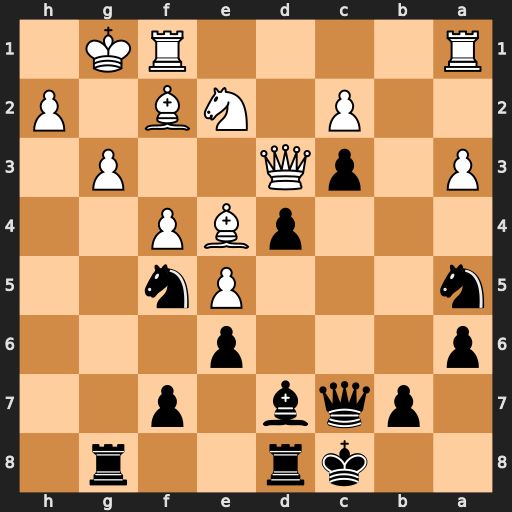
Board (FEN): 2kr2r1/1pqb1p2/p3p3/n3Pn2/3pBP2/P1pQ2P1/2P1NB1P/R4RK1
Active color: b
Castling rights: -
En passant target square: -
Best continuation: Bb5 Bxf5 Bxd3